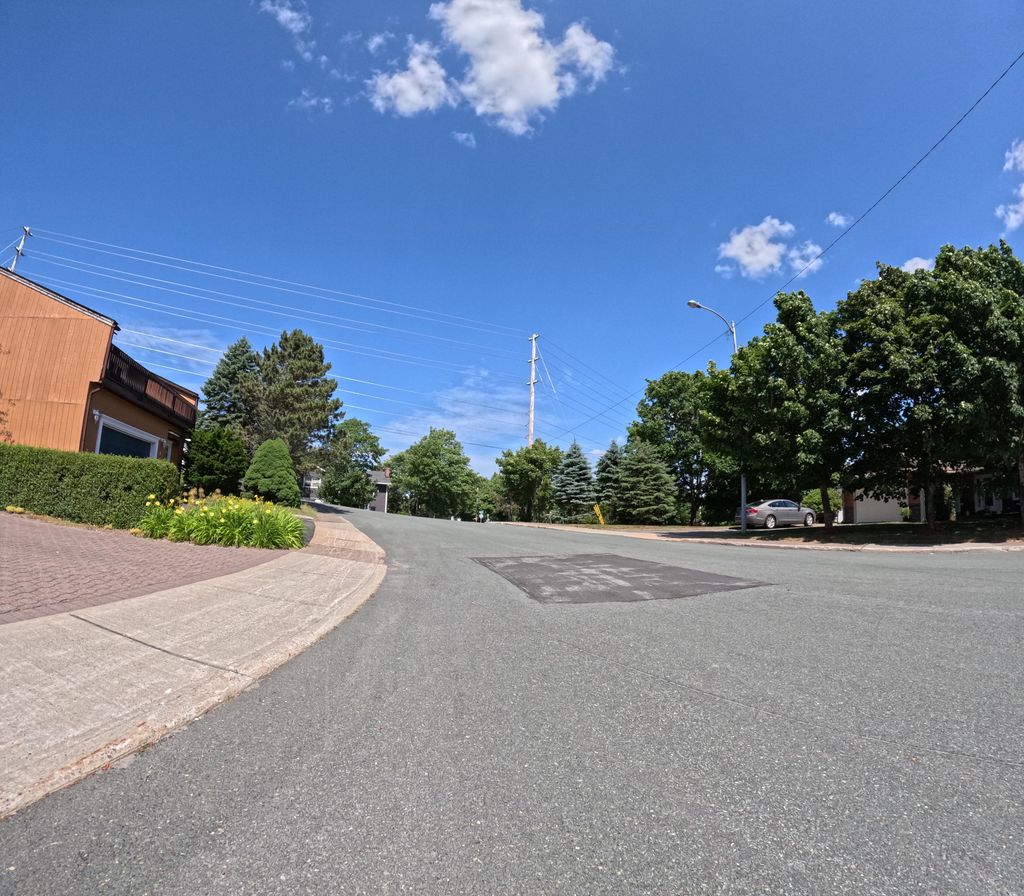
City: st_johns